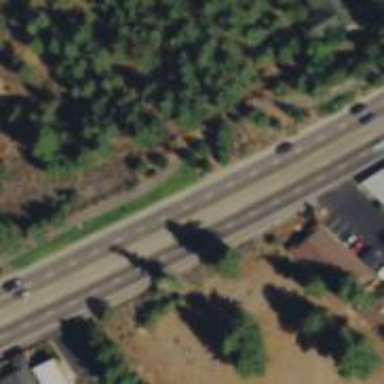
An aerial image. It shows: Asphalt road designated as trunk highway with separate sidewalks.